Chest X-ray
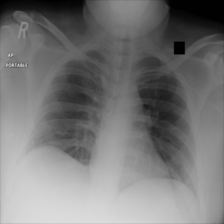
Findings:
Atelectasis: negative
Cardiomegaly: negative
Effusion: negative
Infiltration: negative
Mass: negative
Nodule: negative
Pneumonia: negative
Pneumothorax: negative
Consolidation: negative
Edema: negative
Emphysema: negative
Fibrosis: negative
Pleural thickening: negative
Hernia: negative